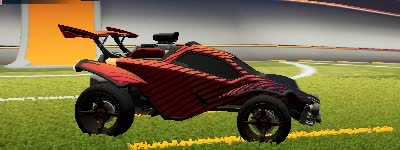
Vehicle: octane